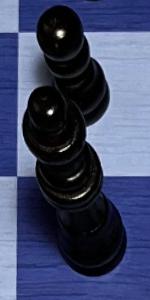
Label: Queen_Black